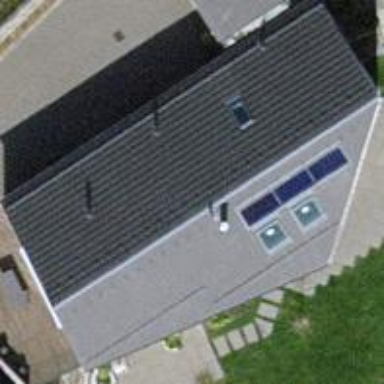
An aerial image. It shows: Simple house.